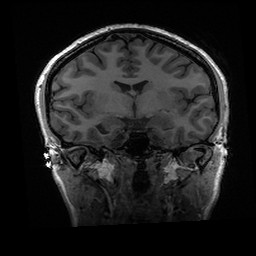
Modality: T1w
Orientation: coronal